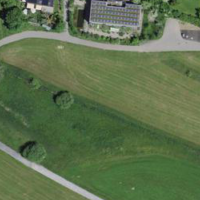
EUNIS habitat code: 52
Species observed at this site:
Filipendula ulmaria